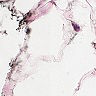
Metastatic tissue present: no